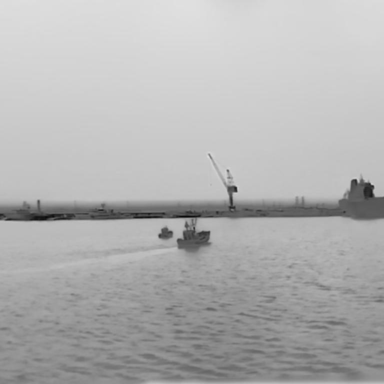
There are three objects shown in the infrared image, including two bulk_carriers, and a fishing_boat.